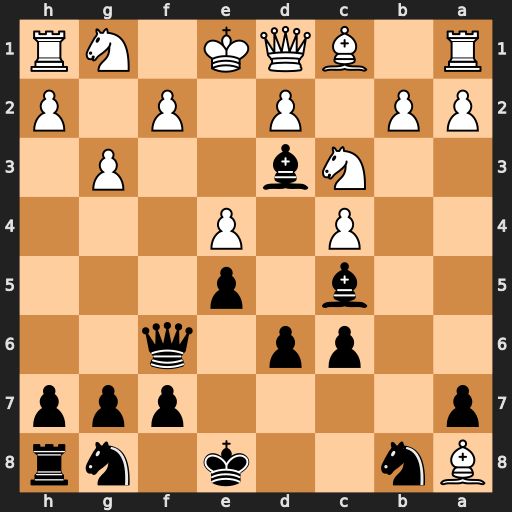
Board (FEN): Bn2k1nr/p4ppp/2pp1q2/2b1p3/2P1P3/2Nb2P1/PP1P1P1P/R1BQK1NR
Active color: b
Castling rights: KQk
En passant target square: -
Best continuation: Bxf2#